Question: I want to change the default value of Properties File
to the place where my properties files existed
I don't want to do that manually every time

for example I want to make the default value of Properties Files =
webapp\WEB-INF\classes\messages_ar.properties
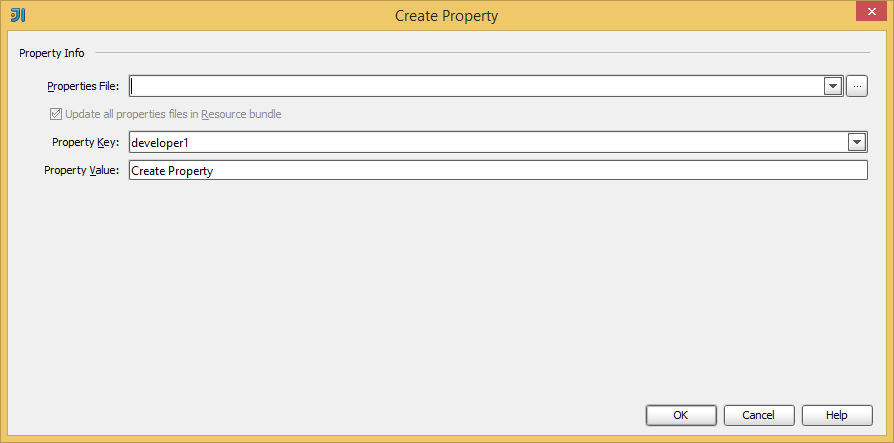
Answer: What version of Intellij are you using?
Version 13.1.3 automatically selects one of the existing property files in the project and keeps previously selected file when used multiple times.
See details for this feature on Jetbrains website <URL>
You may need to mark your folder as "resources root"